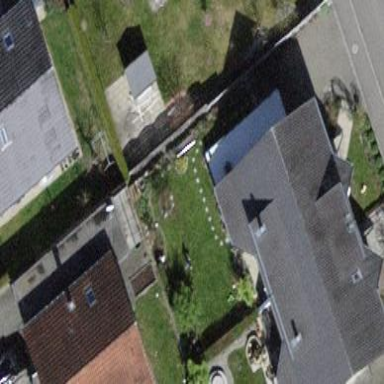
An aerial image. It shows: Building with tiled roof.